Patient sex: M
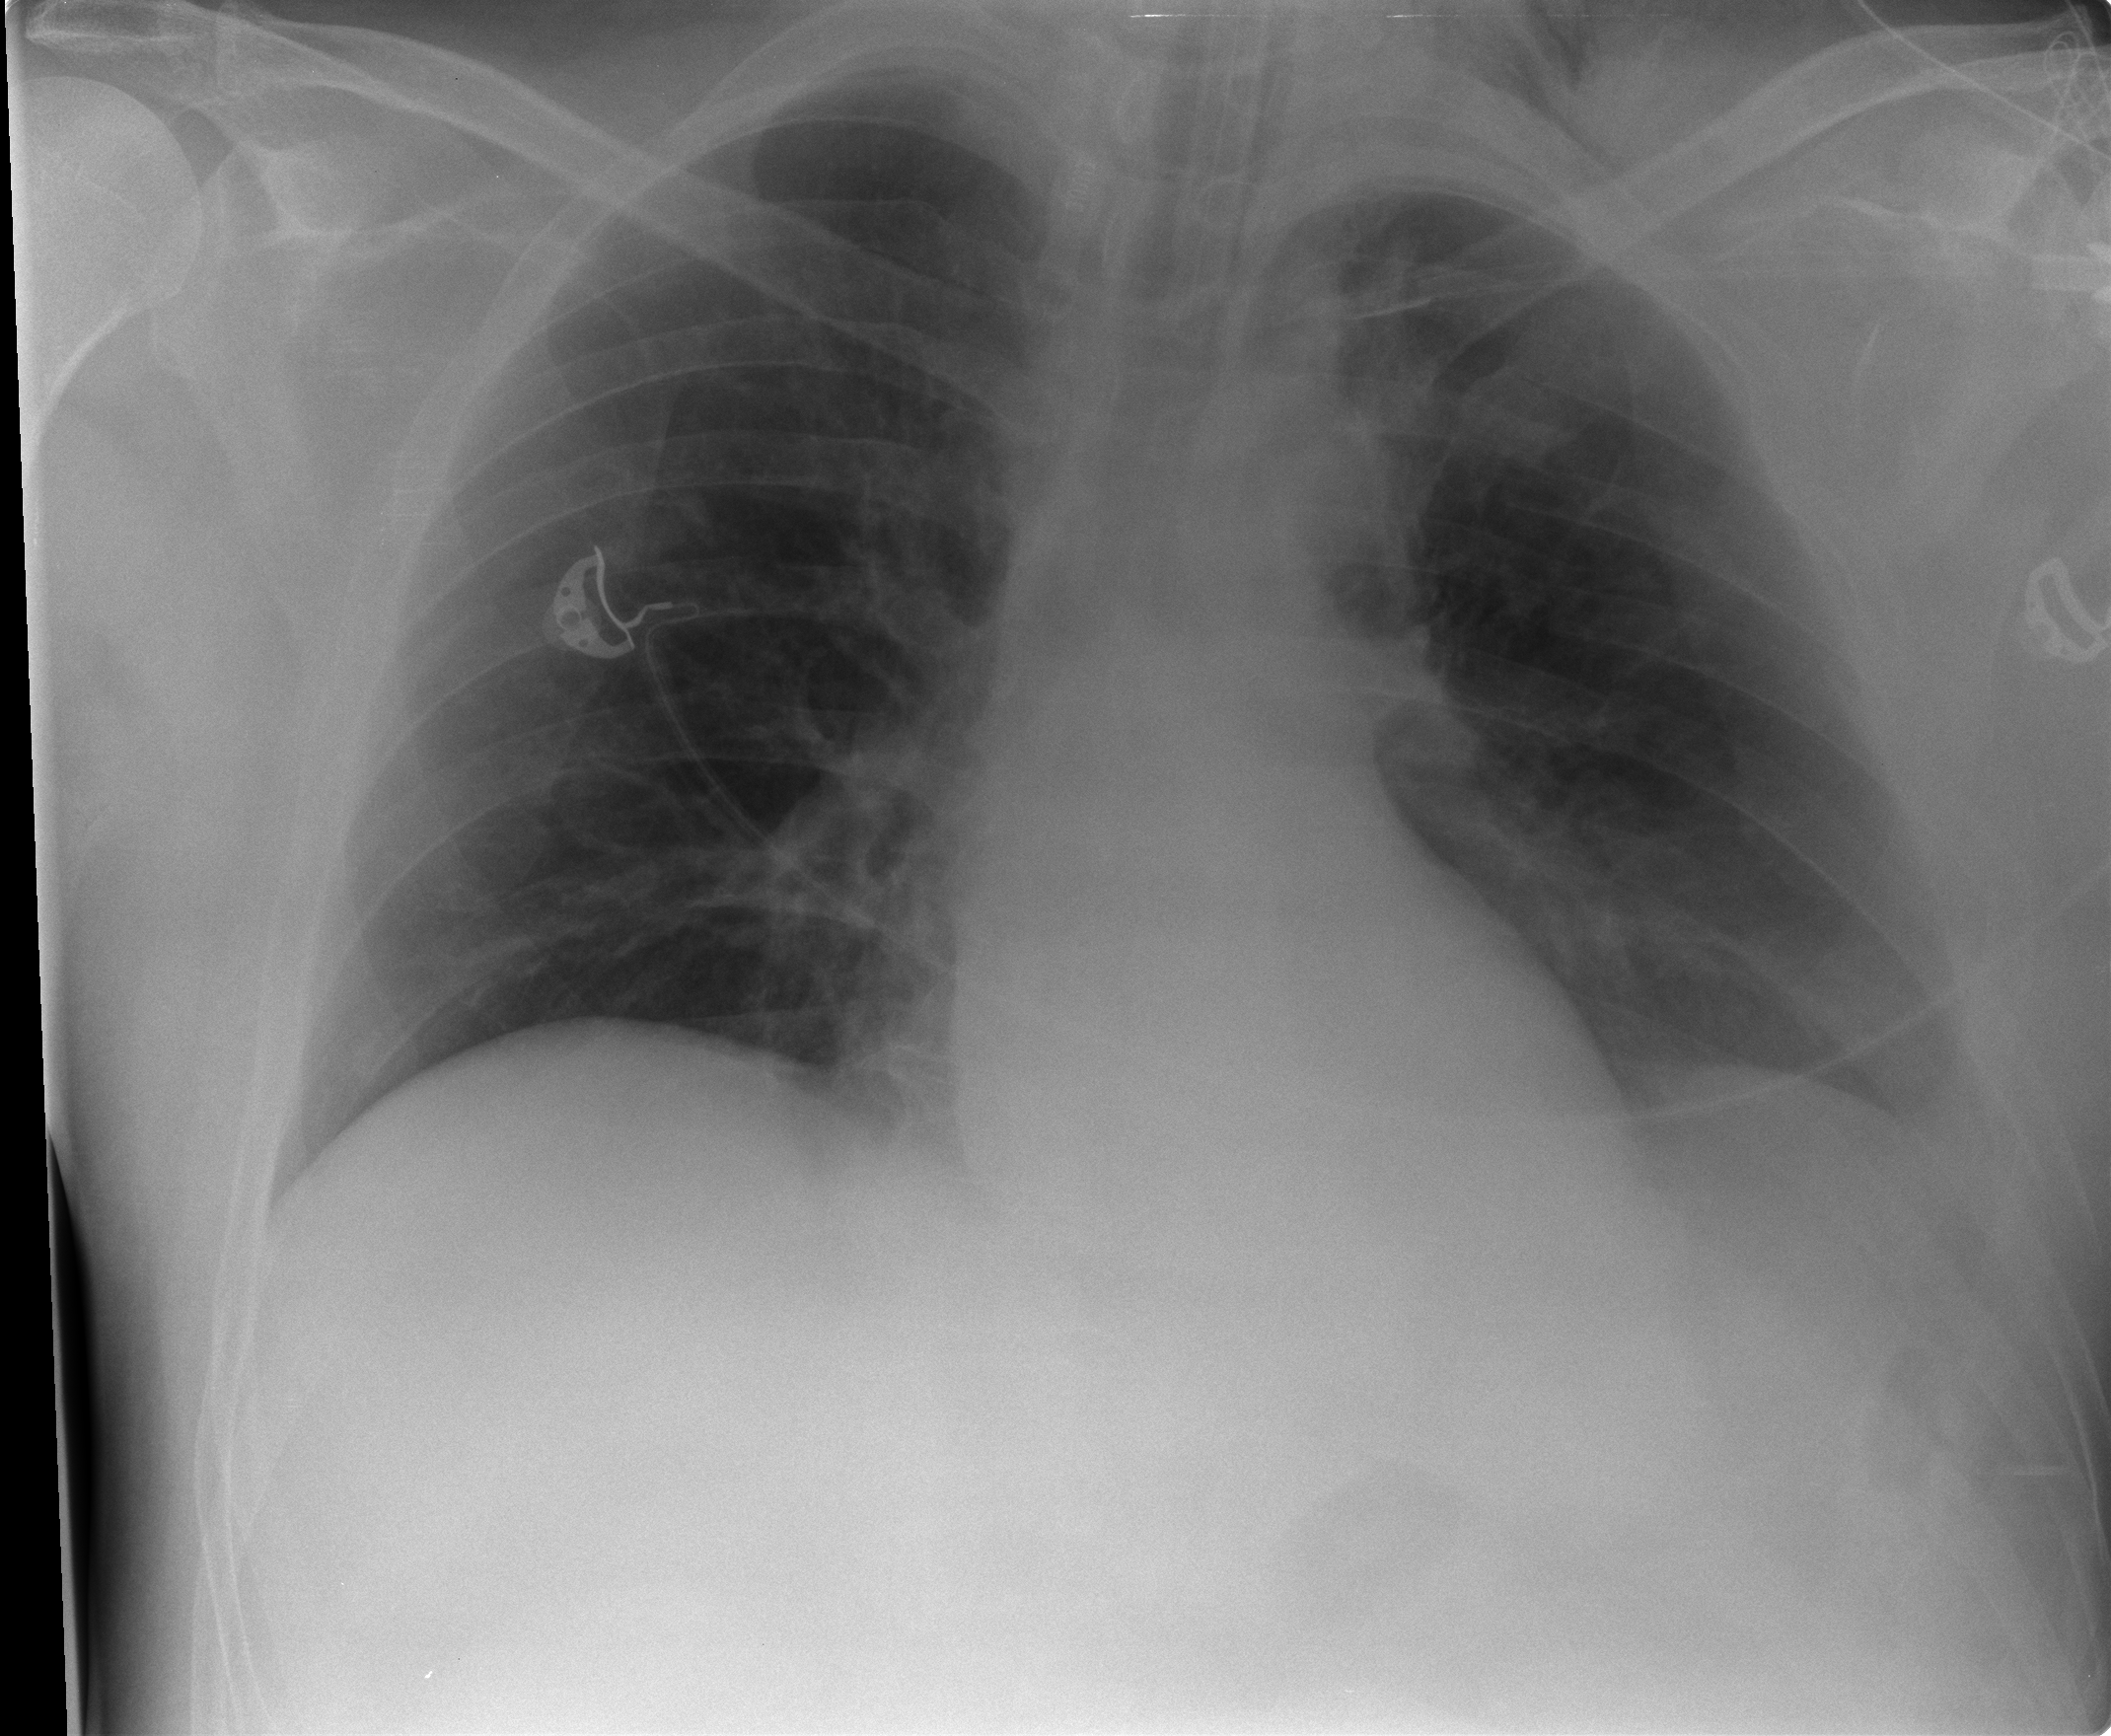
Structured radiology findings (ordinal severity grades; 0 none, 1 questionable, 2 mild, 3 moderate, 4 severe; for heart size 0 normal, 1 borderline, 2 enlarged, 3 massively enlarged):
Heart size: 0
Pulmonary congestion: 0
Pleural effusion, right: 0
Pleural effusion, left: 2
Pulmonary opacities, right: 0
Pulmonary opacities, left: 0
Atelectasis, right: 0
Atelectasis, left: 2